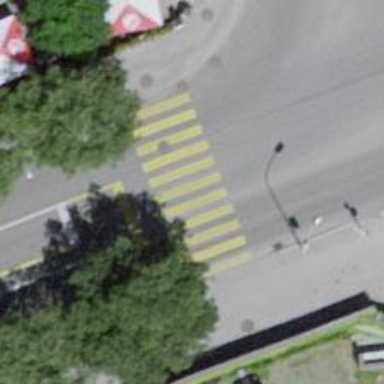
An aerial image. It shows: Road crossing with traffic signals.